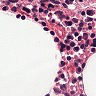
Metastatic tissue present: no